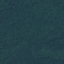
Land use / land cover class: Forest